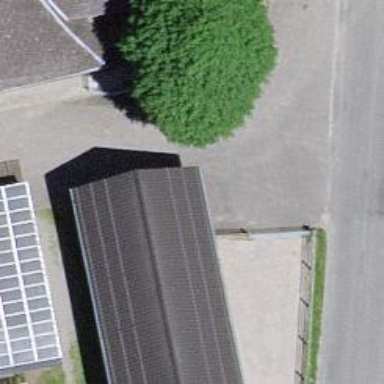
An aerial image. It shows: Sty building.